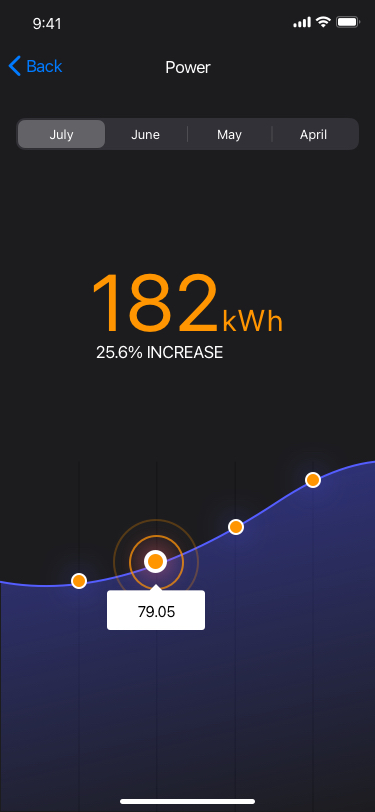
Text in this UI design:
182kWh
25.6% INCREASE
79.05